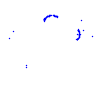
Particle: kaon